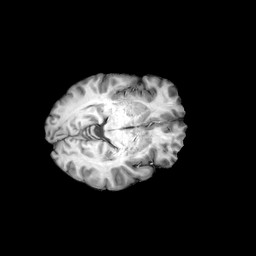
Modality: T1w
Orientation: axial
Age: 47
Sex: female
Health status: ill